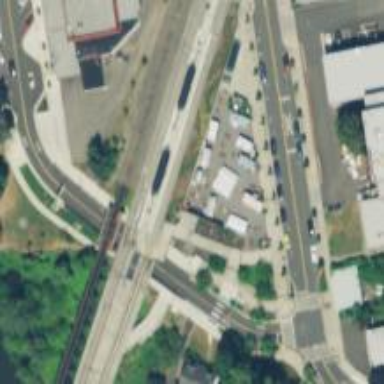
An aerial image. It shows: Bridge for light rail railway electrified with contact line.